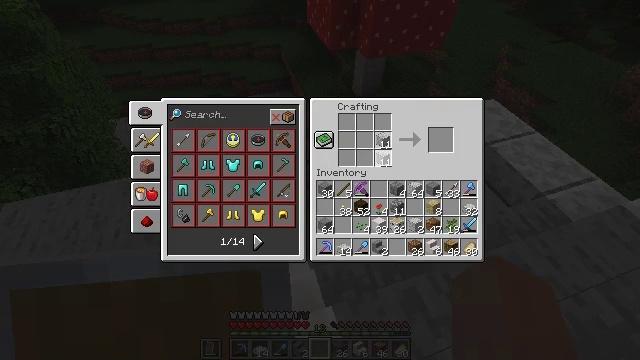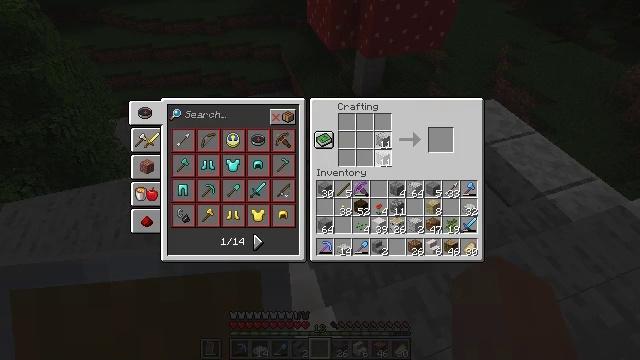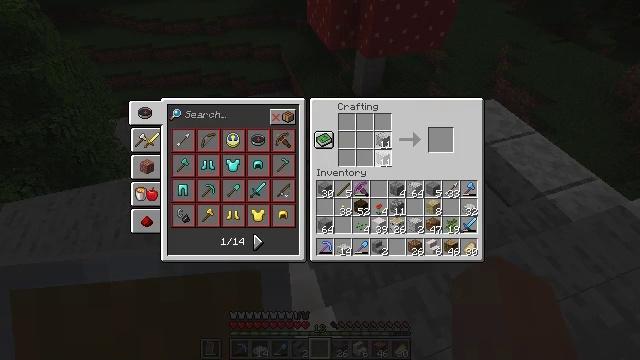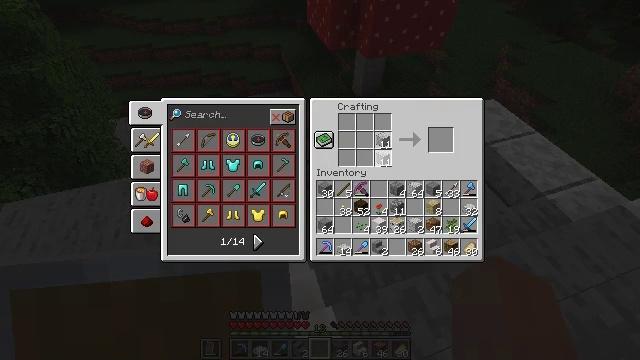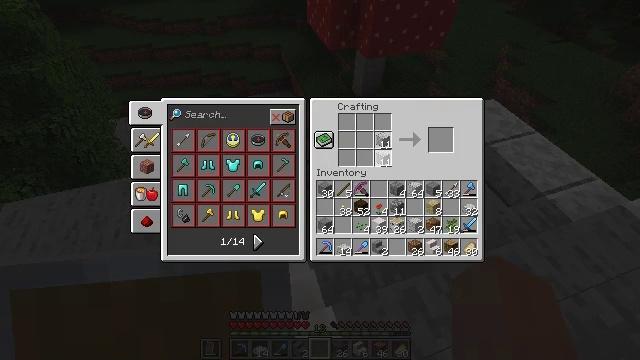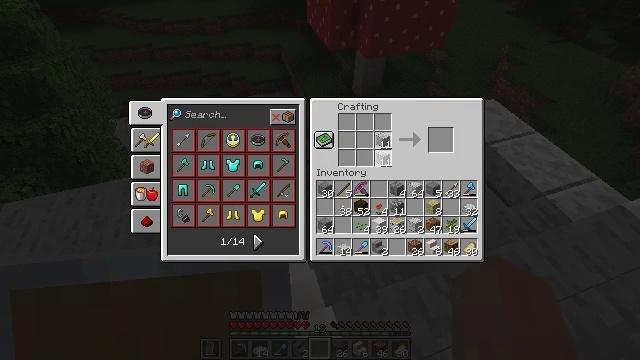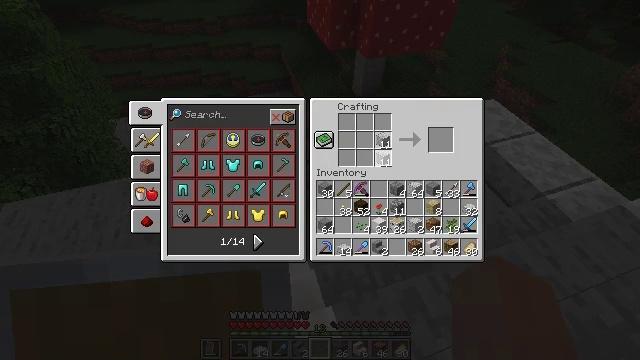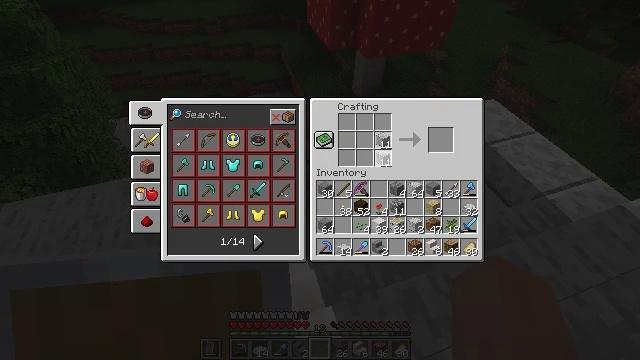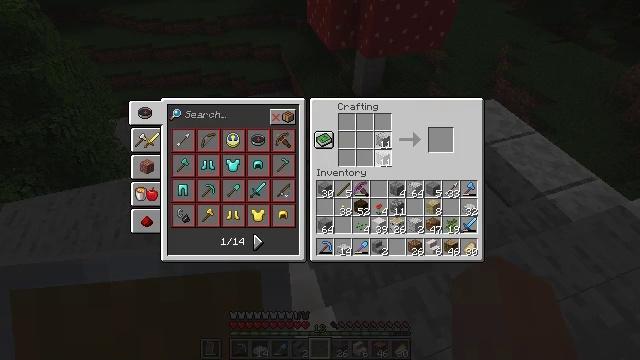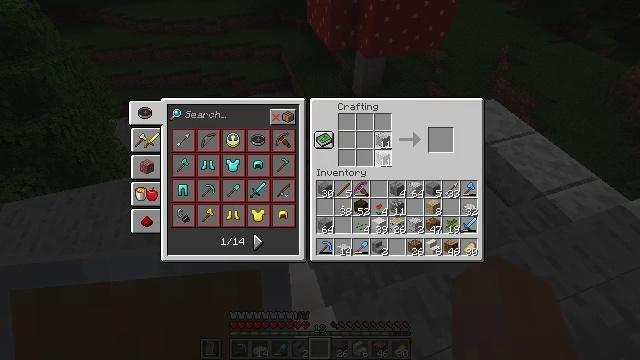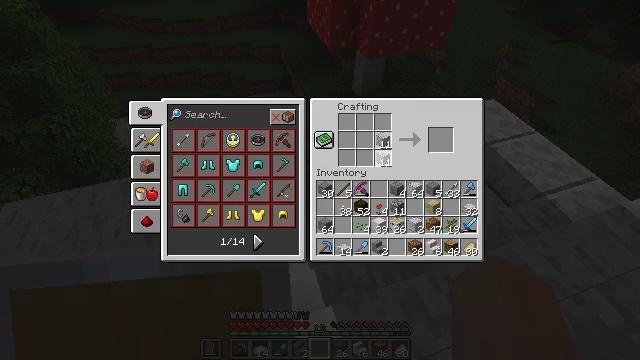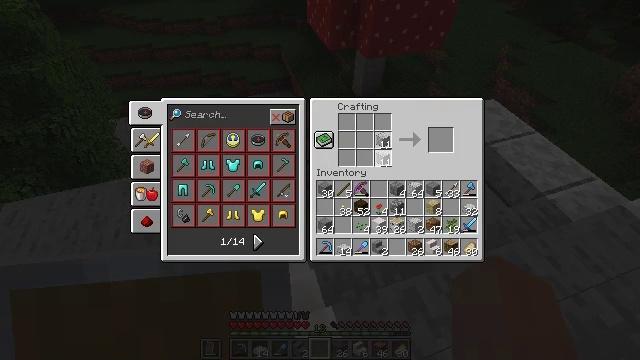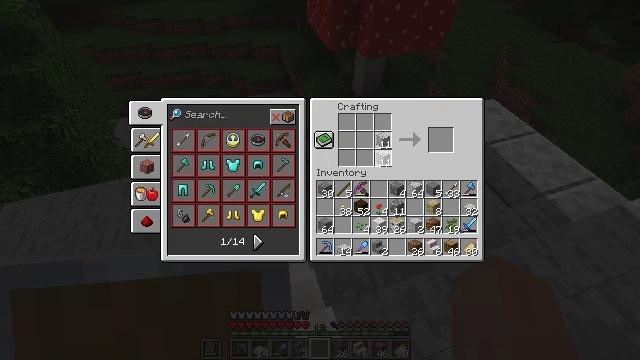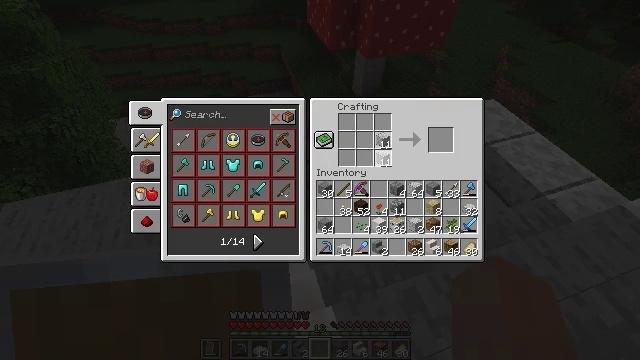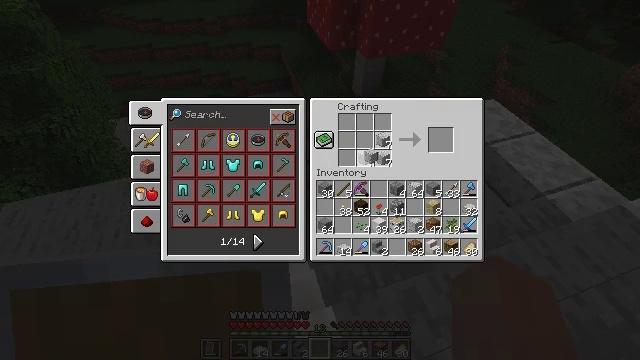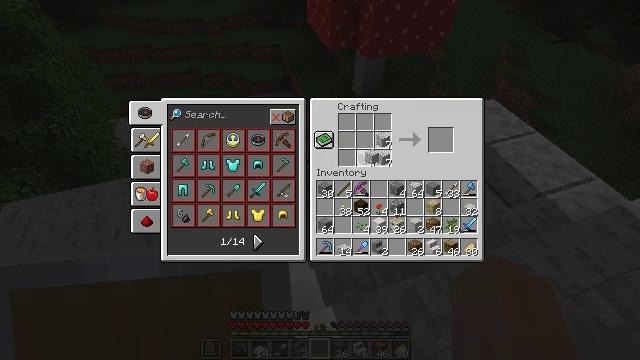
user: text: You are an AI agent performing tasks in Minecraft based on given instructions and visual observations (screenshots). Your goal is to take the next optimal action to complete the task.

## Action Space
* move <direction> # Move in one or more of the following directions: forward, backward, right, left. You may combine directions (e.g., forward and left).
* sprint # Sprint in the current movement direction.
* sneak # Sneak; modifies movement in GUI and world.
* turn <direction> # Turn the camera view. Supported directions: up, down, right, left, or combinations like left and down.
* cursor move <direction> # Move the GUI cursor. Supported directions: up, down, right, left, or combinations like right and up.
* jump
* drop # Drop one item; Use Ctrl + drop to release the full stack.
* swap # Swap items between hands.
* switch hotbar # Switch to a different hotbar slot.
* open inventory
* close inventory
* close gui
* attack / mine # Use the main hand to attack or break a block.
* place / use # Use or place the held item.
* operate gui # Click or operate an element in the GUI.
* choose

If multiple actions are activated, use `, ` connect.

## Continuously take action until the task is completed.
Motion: motion action
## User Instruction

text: Craft polished diorite stairs.
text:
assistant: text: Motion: operate gui
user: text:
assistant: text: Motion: operate gui
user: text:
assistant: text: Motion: operate gui
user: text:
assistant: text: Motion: operate gui
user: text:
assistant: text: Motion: operate gui
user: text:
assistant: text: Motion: operate gui
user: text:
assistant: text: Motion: operate gui
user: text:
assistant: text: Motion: operate gui
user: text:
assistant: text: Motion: operate gui
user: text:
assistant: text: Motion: operate gui
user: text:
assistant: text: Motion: operate gui
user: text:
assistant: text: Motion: operate gui
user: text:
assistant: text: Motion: operate gui
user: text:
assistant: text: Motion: operate gui
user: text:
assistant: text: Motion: operate gui
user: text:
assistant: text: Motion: operate gui
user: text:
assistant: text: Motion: operate gui
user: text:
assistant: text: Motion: operate gui
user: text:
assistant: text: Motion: operate gui
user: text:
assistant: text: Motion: operate gui
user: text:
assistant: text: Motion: operate gui
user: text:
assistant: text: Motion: operate gui
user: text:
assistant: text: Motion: operate gui
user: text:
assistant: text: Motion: operate gui
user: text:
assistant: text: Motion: operate gui
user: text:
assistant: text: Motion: operate gui
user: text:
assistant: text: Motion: operate gui
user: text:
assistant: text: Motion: operate gui
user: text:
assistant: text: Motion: operate gui
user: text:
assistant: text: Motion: operate gui